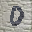
Label: 0